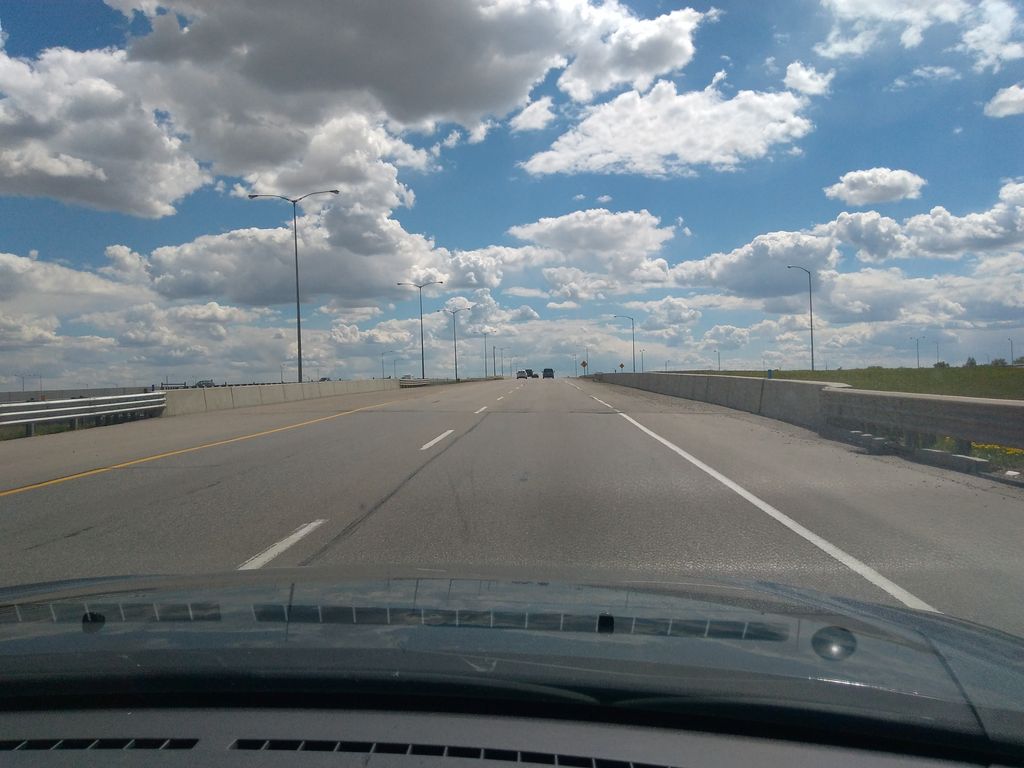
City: calgary